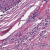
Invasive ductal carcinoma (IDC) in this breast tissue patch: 0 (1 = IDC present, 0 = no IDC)